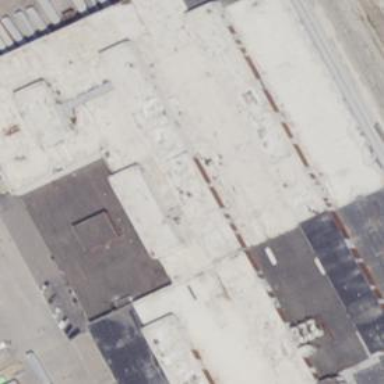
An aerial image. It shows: Industrial area featuring warehouse.